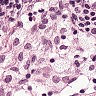
Metastatic tissue present: no